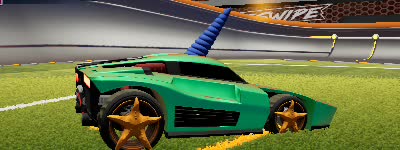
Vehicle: breakout